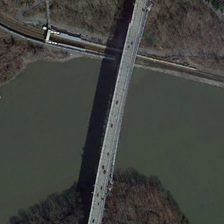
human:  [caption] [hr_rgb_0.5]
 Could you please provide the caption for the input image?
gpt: a bridge connects the two sides of the river .

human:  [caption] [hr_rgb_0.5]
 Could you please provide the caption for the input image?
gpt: a bridge alive on a river .

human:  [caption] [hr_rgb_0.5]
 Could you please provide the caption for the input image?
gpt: the river is dark green .

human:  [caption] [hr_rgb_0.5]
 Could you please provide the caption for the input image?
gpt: one side of the bridge is the city, the other side is a green area .

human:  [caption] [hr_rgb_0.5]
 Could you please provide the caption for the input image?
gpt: a bridge connects the two sides of the river .